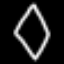
Label: diamond